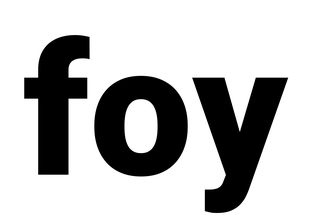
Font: Roboto_Black